Interaction volume radius: 10 \u00c5
Interaction volume height: 10 \u00c5
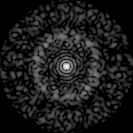
Disorder parameter: 0.8355